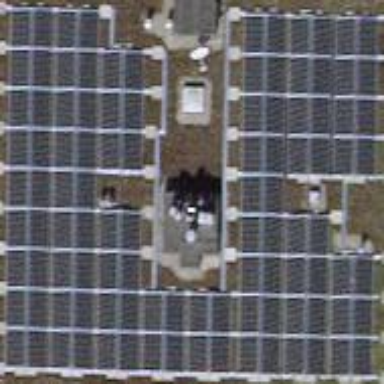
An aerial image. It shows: Solar power generator using photovoltaic panels.